Question: I basically have this

and what I need to do, is when the user clicks on one of those boxes on the right, it'll appear in the yellow box on the left.
Each of those right boxes will be unique with different graphics. It'll basically be different graphics to be displayed on a T-shirt, which will be represented by the big black square.
Now I know that each of those graphics should be a button symbol with mouse click event, but I'm not really sure how to handle the event.
Should I just create a clone of that item and move it to the target area? Or is it possible to create some kind of blank placeholder where I could just it?
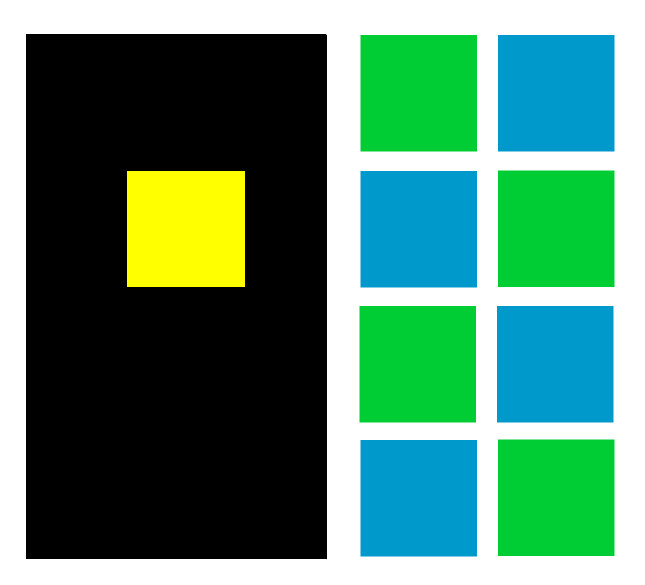
Answer: The simplest solution is to just it like you suggest.
Here are the steps to get that going:
1. Place a Bitmap object in the yellow
2. Create A BitmapData object of the size of the yellow area, and feed it to the BitmapData property of your Bitmap.
3. Use the BitmapData.draw() function of the BitmapData Object to make a visual snapshot of the blue and green areas. Like myBitmapData.draw(blueAreaDisplayObject);
4. Profit.